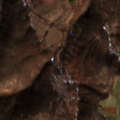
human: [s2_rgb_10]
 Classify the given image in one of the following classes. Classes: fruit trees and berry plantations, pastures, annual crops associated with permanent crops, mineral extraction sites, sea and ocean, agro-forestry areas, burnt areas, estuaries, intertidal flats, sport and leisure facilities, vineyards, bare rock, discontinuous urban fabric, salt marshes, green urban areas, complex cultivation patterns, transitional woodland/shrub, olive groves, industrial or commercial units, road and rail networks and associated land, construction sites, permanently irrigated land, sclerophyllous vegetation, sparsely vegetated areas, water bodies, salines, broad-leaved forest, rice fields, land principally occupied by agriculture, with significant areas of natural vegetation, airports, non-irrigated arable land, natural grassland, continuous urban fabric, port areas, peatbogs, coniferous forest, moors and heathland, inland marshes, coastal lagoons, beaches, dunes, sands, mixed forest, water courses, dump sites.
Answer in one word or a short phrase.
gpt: complex cultivation patterns, broad-leaved forest, transitional woodland/shrub